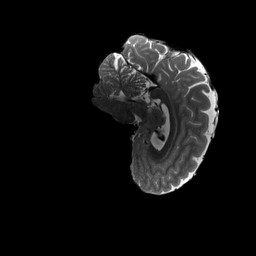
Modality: T2w
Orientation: sagittal
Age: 25
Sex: female
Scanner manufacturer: siemens
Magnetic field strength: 3 T
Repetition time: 3.2 s
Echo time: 0.564 s